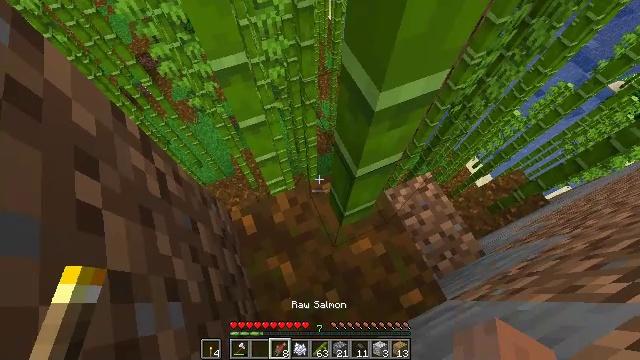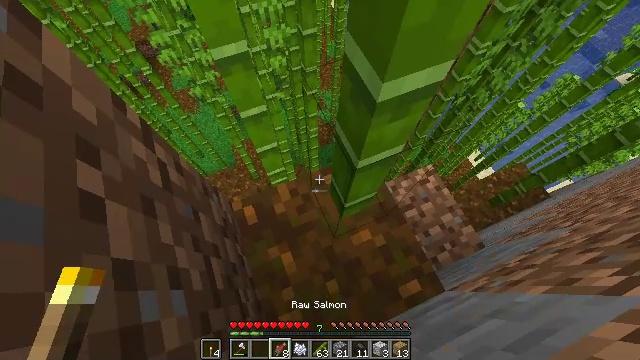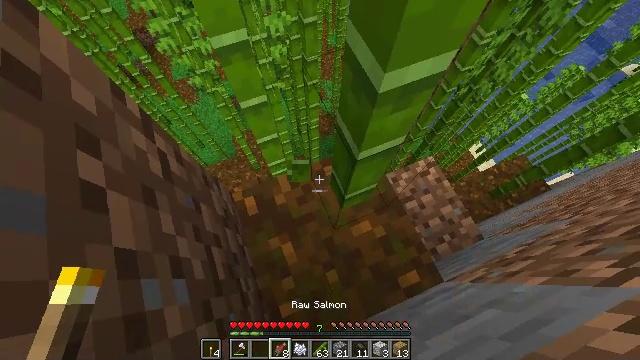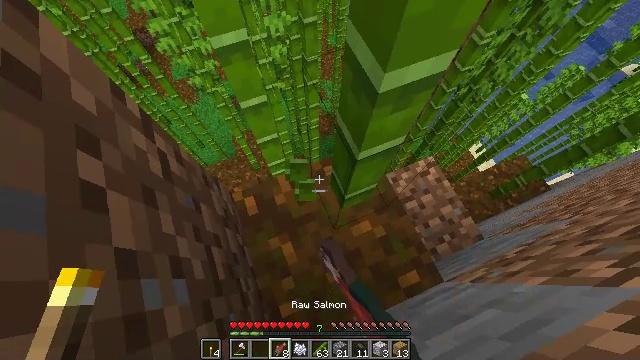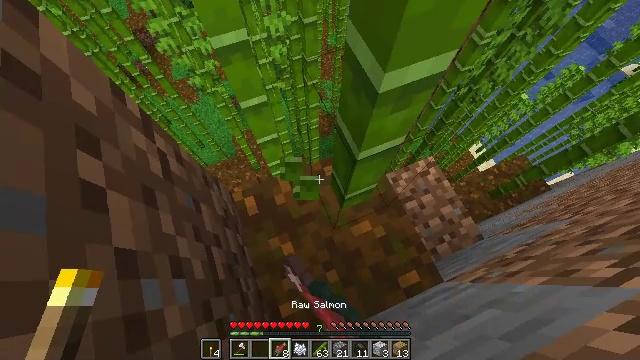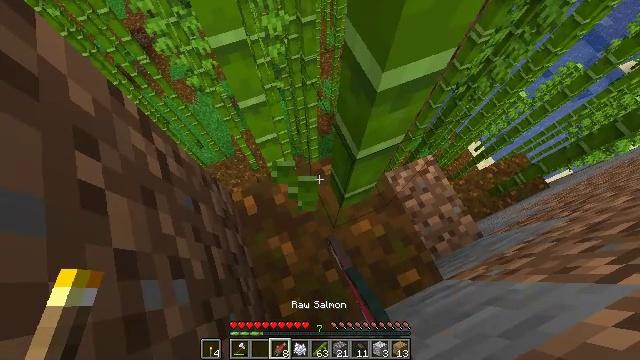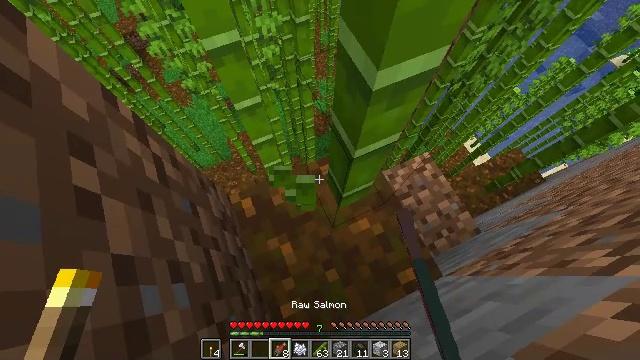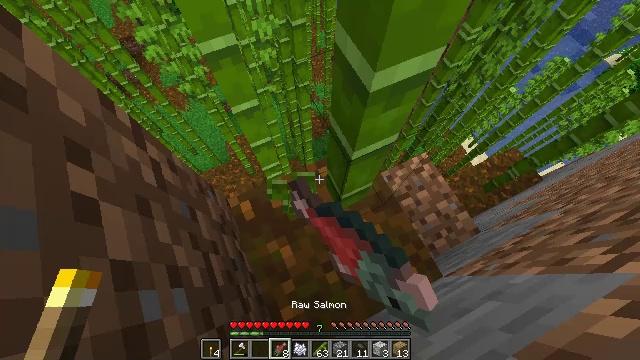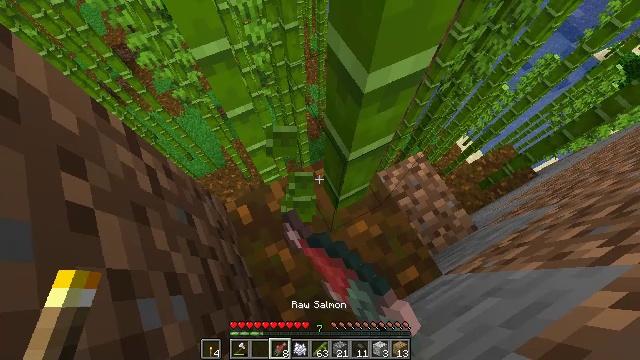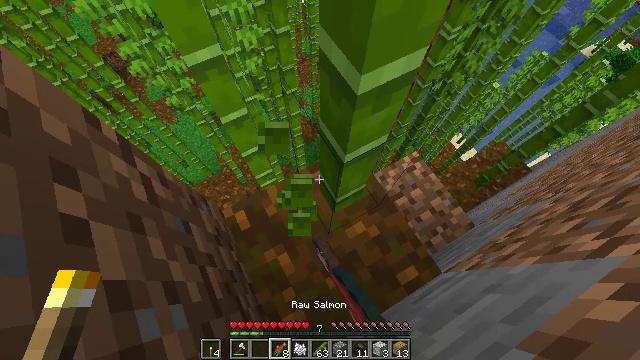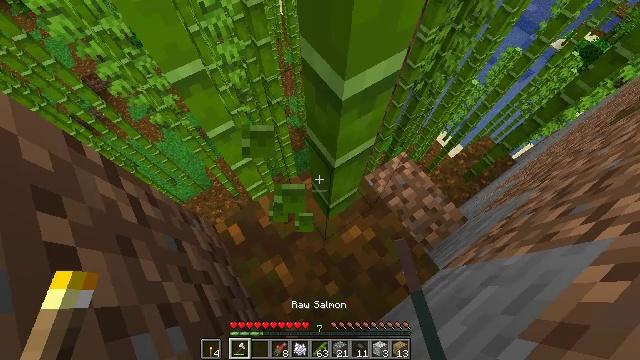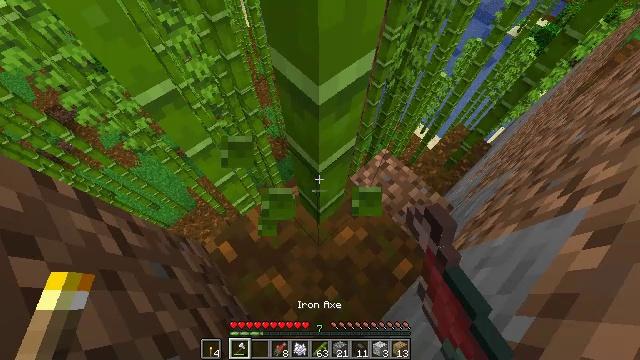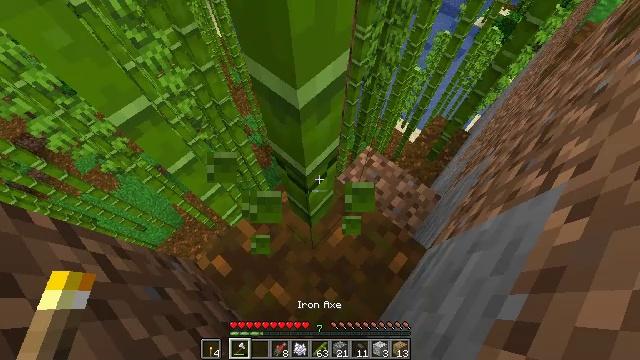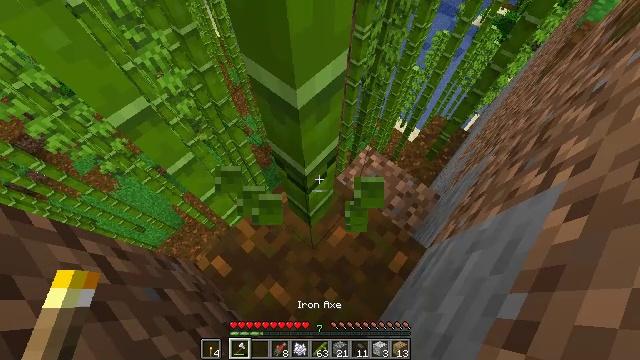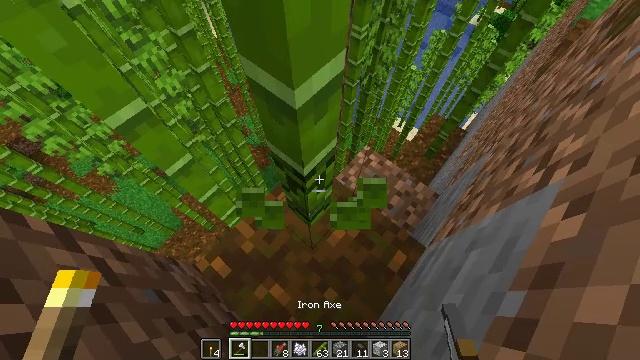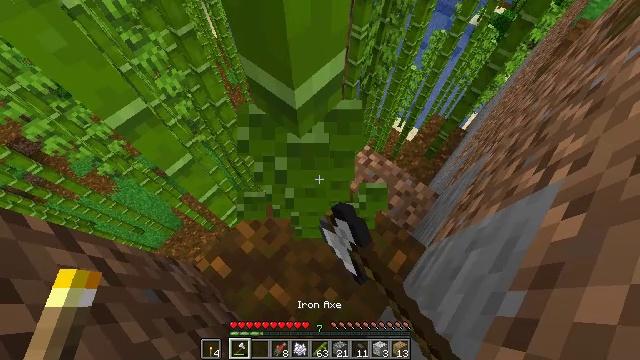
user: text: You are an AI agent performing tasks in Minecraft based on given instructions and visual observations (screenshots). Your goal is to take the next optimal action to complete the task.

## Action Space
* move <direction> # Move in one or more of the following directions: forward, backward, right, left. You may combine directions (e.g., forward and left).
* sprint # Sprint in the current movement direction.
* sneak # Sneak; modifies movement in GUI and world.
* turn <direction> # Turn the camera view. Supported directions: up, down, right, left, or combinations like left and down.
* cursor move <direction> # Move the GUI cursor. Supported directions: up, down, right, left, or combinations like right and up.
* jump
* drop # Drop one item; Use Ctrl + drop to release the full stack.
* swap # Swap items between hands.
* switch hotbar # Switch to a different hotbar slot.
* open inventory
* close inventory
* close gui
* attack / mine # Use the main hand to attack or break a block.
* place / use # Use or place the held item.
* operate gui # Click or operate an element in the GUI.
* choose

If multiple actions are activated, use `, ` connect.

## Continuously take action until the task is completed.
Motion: motion action
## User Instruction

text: Collect some bamboo.
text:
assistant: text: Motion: turn down, switch to hotbar 3
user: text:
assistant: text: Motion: turn down, attack / mine, switch to hotbar 3
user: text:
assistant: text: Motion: attack / mine
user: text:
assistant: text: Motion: attack / mine
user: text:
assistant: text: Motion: attack / mine
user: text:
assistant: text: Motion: turn right, attack / mine
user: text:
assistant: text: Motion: attack / mine
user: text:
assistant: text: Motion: turn right, attack / mine
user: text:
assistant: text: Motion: turn right, attack / mine
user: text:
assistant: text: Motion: turn right and up, attack / mine, switch to hotbar 1
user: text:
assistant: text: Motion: turn right and up, attack / mine, switch to hotbar 1
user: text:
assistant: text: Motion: turn right, attack / mine, switch to hotbar 1
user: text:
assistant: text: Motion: attack / mine, switch to hotbar 1
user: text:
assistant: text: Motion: attack / mine
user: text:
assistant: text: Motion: attack / mine
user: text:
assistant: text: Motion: attack / mine
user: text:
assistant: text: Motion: attack / mine
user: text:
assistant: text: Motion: attack / mine
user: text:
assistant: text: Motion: attack / mine
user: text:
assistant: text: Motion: attack / mine